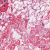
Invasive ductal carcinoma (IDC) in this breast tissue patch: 0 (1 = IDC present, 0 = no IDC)